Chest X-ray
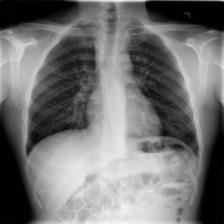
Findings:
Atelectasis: negative
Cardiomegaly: negative
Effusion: negative
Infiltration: negative
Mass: negative
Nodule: negative
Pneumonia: negative
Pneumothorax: negative
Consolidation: negative
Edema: negative
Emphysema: negative
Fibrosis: negative
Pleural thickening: negative
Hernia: negative